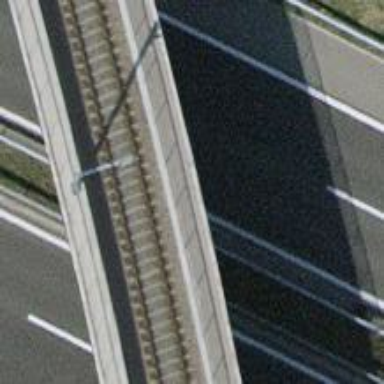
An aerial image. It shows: Bridge with single railway track electrified by contact line.